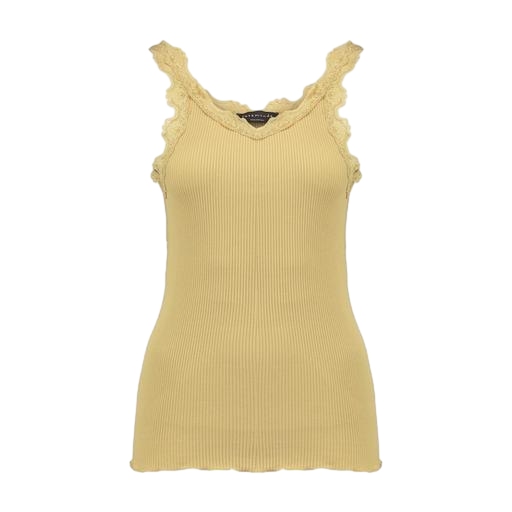
lace-trimmed ribbed tank, yellow ribbed tank, yellow pointelle-trimmed camisole, white background